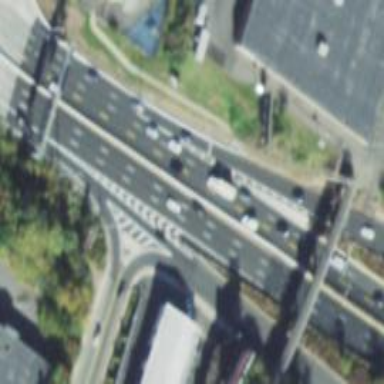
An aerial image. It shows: Motorway link.